Interaction volume radius: 5 \u00c5
Interaction volume height: 20 \u00c5
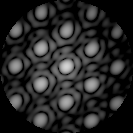
Disorder parameter: 0.1221